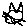
Label: cat